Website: apple
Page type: customer-info-address
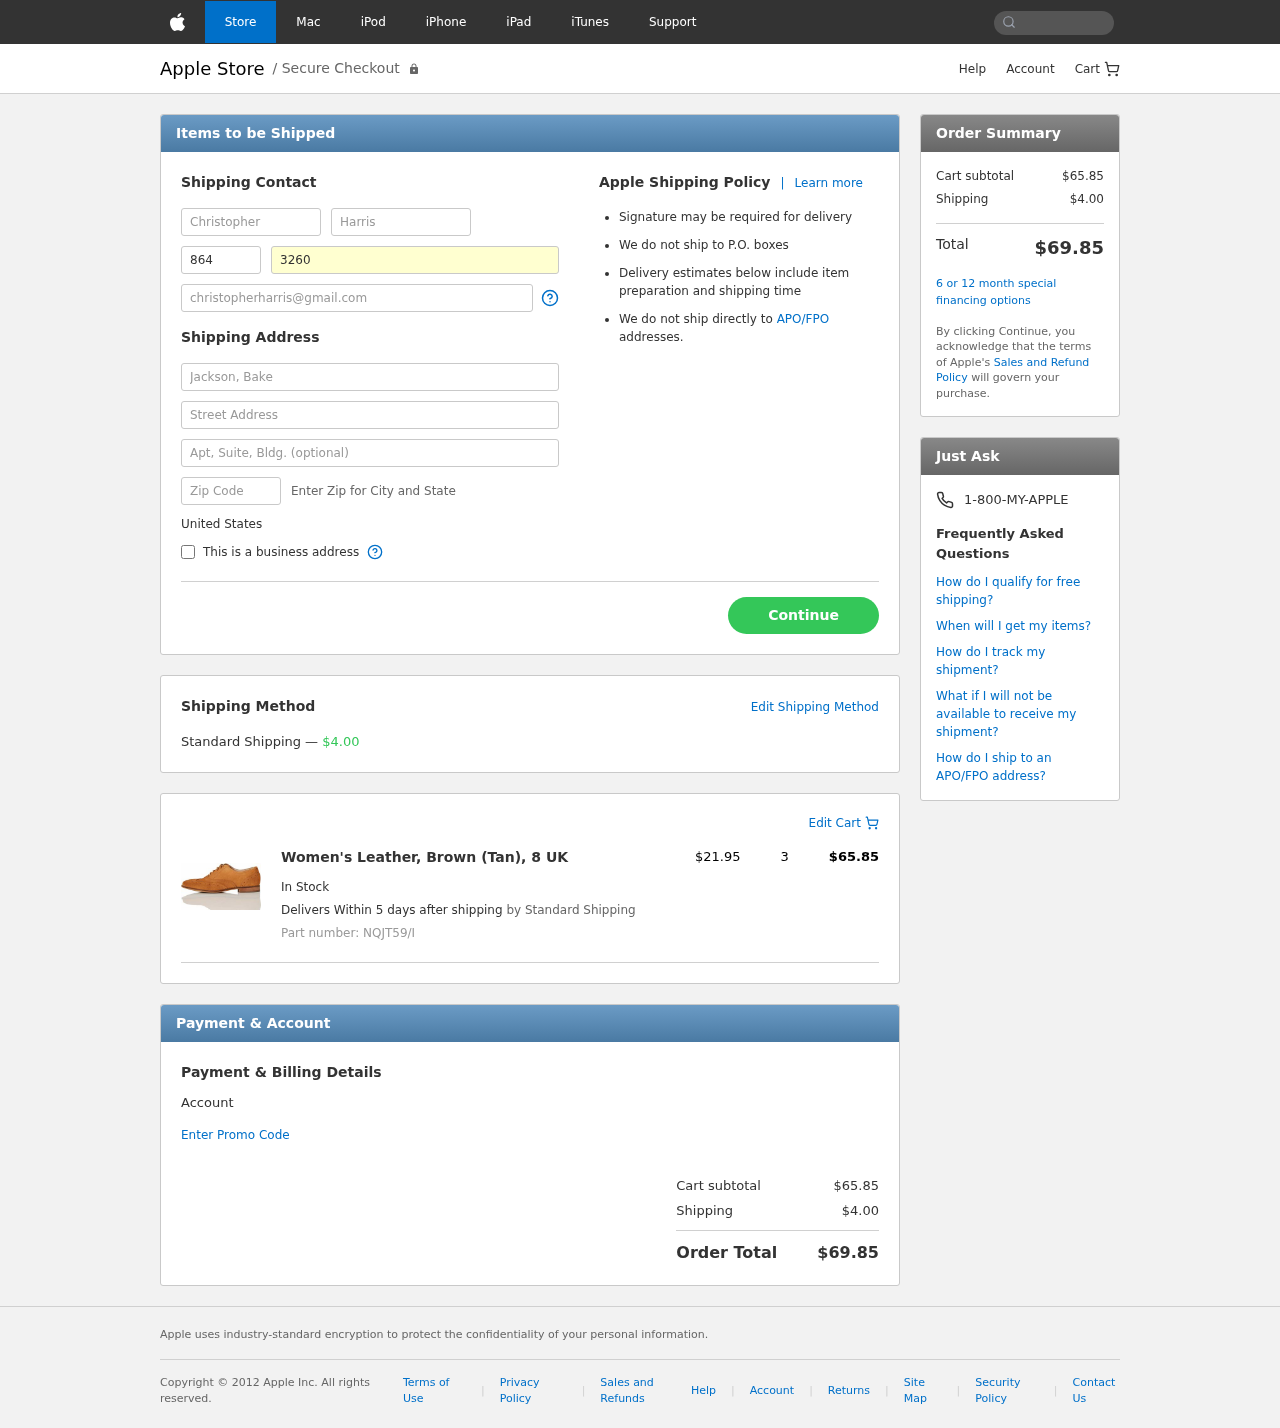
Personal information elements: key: PII_COUNTRY
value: United States
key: PII_FIRSTNAME
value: Christopher
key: PII_LASTNAME
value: Harris
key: PII_PHONE_AREA
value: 864
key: PII_PHONE_LINE
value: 3260
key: PII_EMAIL
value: christopherharris@gmail.com
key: PII_COMPANY
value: Jackson, Baker and Cherry
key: PII_STREET
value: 20140 Dustin Club
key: PII_STREET2
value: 3045 John Village Apt. 477
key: PII_POSTCODE
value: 97621
Product elements: key: PRODUCT1_NAME
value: Women's Leather, Brown (Tan), 8 UK
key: PRODUCT1_PRICE
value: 21.95
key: PRODUCT1_QUANTITY
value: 3
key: PRODUCT1_SKU
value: NQJT59/I
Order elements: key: ORDER_SHIPPING_COST
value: $4.00
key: ORDER_ITEM_TOTAL
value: $65.85
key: ORDER_SUBTOTAL
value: $65.85
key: ORDER_TOTAL
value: $69.85